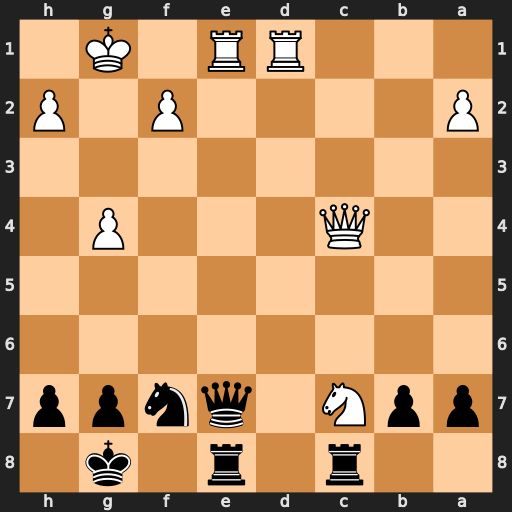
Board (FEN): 2r1r1k1/ppN1qnpp/8/8/2Q3P1/8/P4P1P/3RR1K1
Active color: b
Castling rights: -
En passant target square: -
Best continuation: Qxe1+ Rxe1 Rxe1+